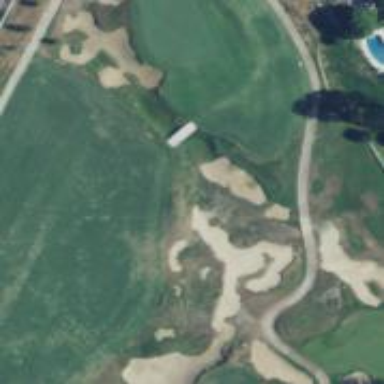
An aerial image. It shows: Golf bunker filled with sandy terrain.